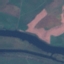
Land use / land cover class: River